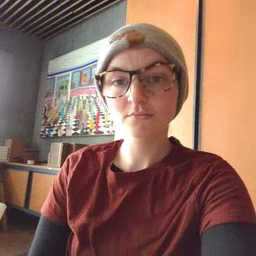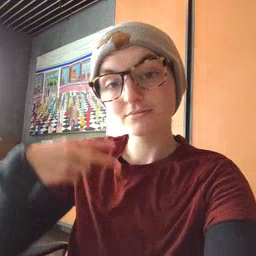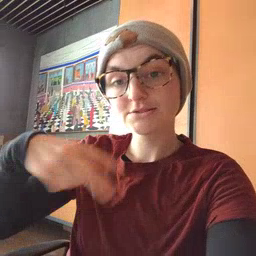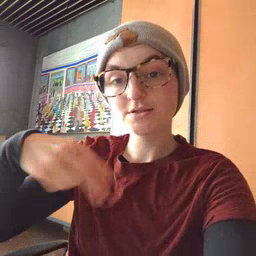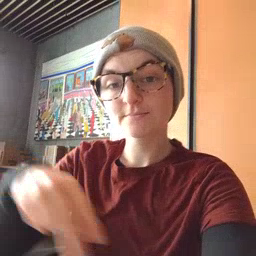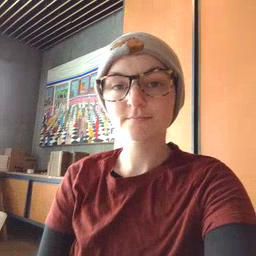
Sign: dance